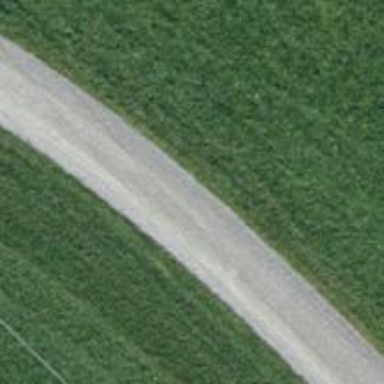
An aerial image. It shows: Track road with grade3 tracktype.